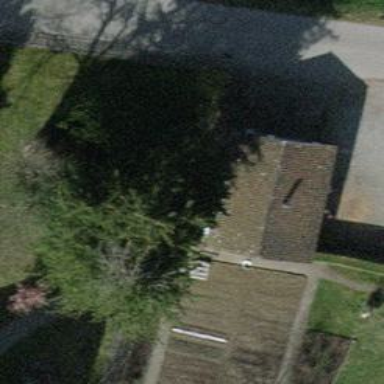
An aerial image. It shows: Garage building.